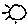
Label: sun